Aerial crown-view tile of a tropical tree (Barro Colorado Island, Panama), acquired 20241216:
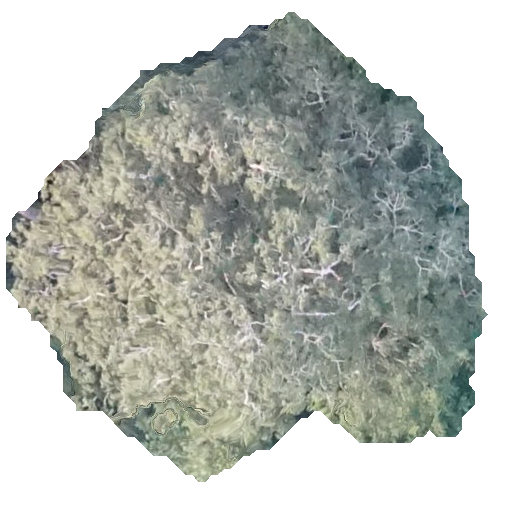
Species: Handroanthus guayacan
GBIF accepted scientific name: Handroanthus guayacan
Crown area: 221.518 m²